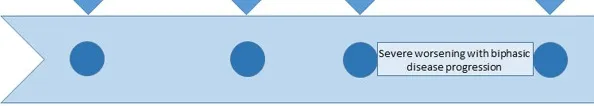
Timeline with relevant episodes in the case report presented.
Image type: chart (chart)